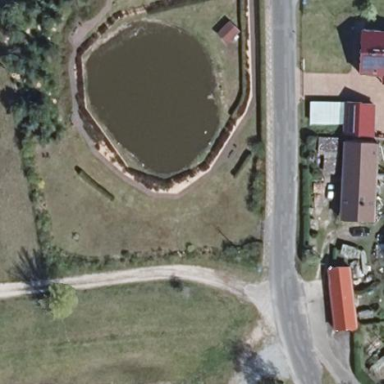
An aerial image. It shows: Pond surrounded by natural water.